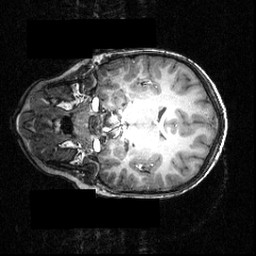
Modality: T1w
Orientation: coronal
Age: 12
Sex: female
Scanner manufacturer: siemens
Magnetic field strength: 3.951 T
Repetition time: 1.26 s
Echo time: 0.00303 s